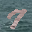
Label: 7